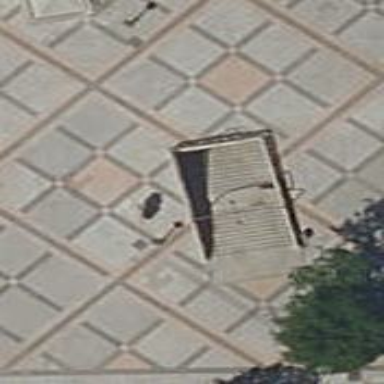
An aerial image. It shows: Subway entrance.